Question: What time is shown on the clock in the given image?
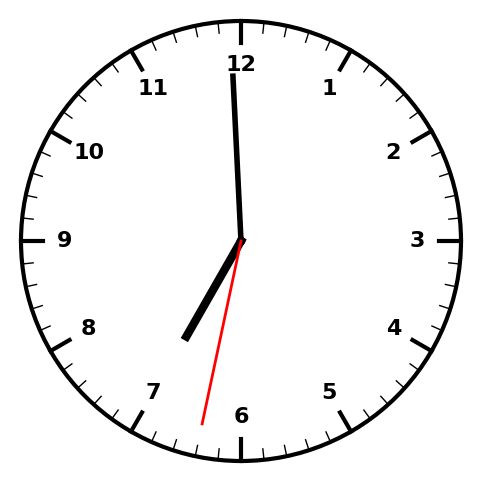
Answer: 06:59:32